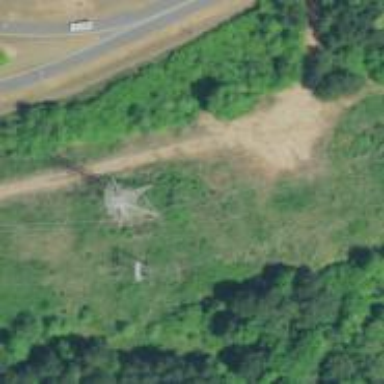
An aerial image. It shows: Lattice structure tower used for power transmission.